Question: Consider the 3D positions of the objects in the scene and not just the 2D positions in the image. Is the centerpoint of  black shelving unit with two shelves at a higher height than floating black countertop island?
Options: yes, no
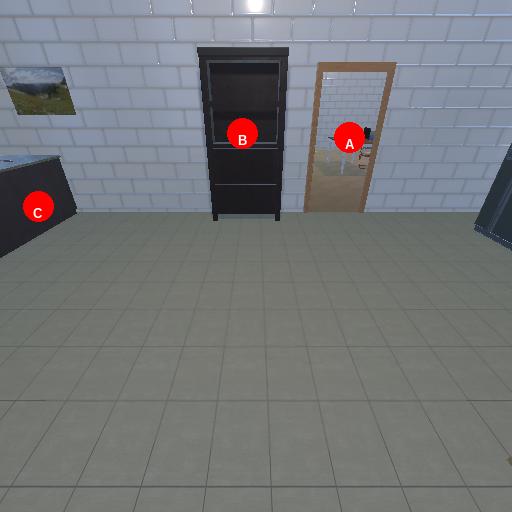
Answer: yes